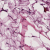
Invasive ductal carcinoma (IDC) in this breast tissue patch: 0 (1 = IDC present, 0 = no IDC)